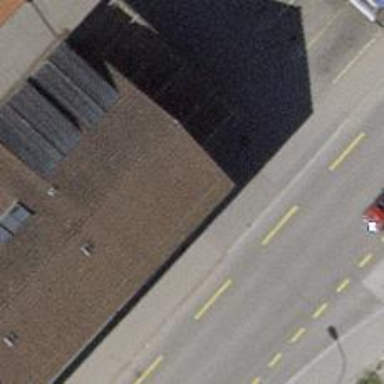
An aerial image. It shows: Car repair shop.